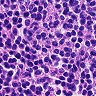
Metastatic tissue present: no